Question: I'm trying to remove the webview header, I've tried a number of possible solutions but to no avail.
One of my attempts:
'''
android:theme="@android:style/Theme.NoTitleBar"
'''

I'm loading the webview using this code:
'''
setContentView(R.layout.activity_websitenew1);
WebView myWebView = (WebView) findViewById(R.id.webView1);
myWebView.loadUrl("http://www.domain.com");
myWebView .setWebViewClient(new WebViewClient());
myWebView.getSettings().setJavaScriptEnabled(true);
'''
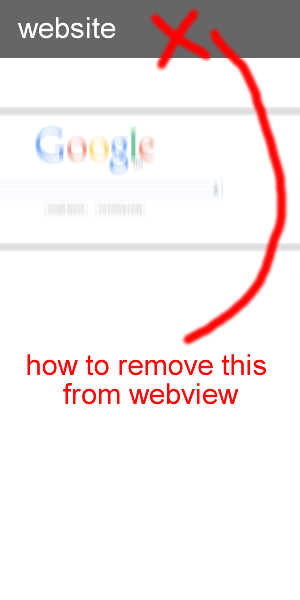
Answer: What is happening in your case is that the URL is being handled by Android which is choosing the handler for you. This handler is the system's browser application. What you want is for control to stay within your app.
You can do this in code as follows:
'''
WebView myWebView = (WebView) findViewById(R.id.webView1);
myWebView.setWebViewClient(new WebViewClient() {
@Override
public boolean shouldOverrideUrlLoading(WebView view, String url) {
view.loadUrl(url);
return true;
}
});
myWebView.getSettings().setJavaScriptEnabled(true);
myWebView.loadUrl("http://www.domain.com");
'''
See <URL> for details.